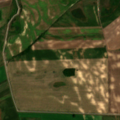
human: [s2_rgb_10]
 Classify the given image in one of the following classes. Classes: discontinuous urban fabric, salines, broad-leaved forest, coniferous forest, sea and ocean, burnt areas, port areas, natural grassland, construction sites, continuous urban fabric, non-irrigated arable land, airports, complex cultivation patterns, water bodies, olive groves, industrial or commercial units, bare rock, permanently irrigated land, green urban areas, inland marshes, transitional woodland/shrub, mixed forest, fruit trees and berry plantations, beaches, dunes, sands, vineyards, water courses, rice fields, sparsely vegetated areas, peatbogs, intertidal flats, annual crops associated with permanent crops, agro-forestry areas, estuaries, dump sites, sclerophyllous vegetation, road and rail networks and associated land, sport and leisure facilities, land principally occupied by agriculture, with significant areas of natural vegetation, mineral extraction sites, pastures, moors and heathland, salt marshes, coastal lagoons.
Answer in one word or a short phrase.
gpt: non-irrigated arable land, land principally occupied by agriculture, with significant areas of natural vegetation